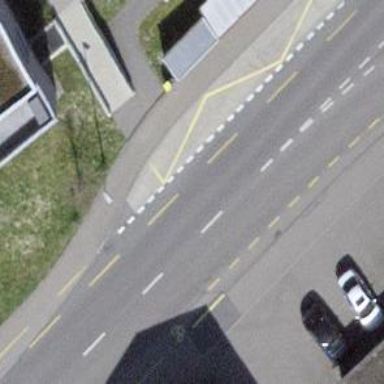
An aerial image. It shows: Tertiary road with asphalt surface. It has separate cycle lane and sidewalks on both sides.